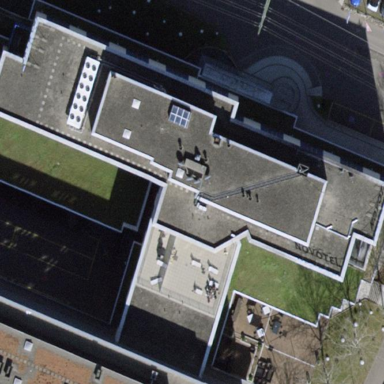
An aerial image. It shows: Hotel building.